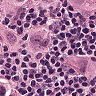
Metastatic tissue present: yes